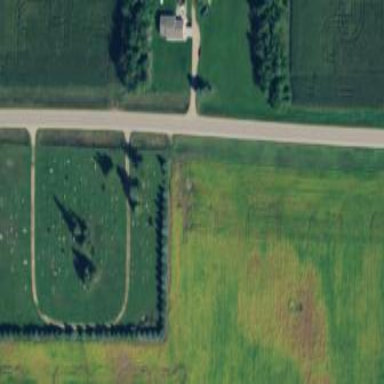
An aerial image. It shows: Cemetery.